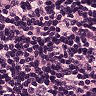
Metastatic tissue present: no